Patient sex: F
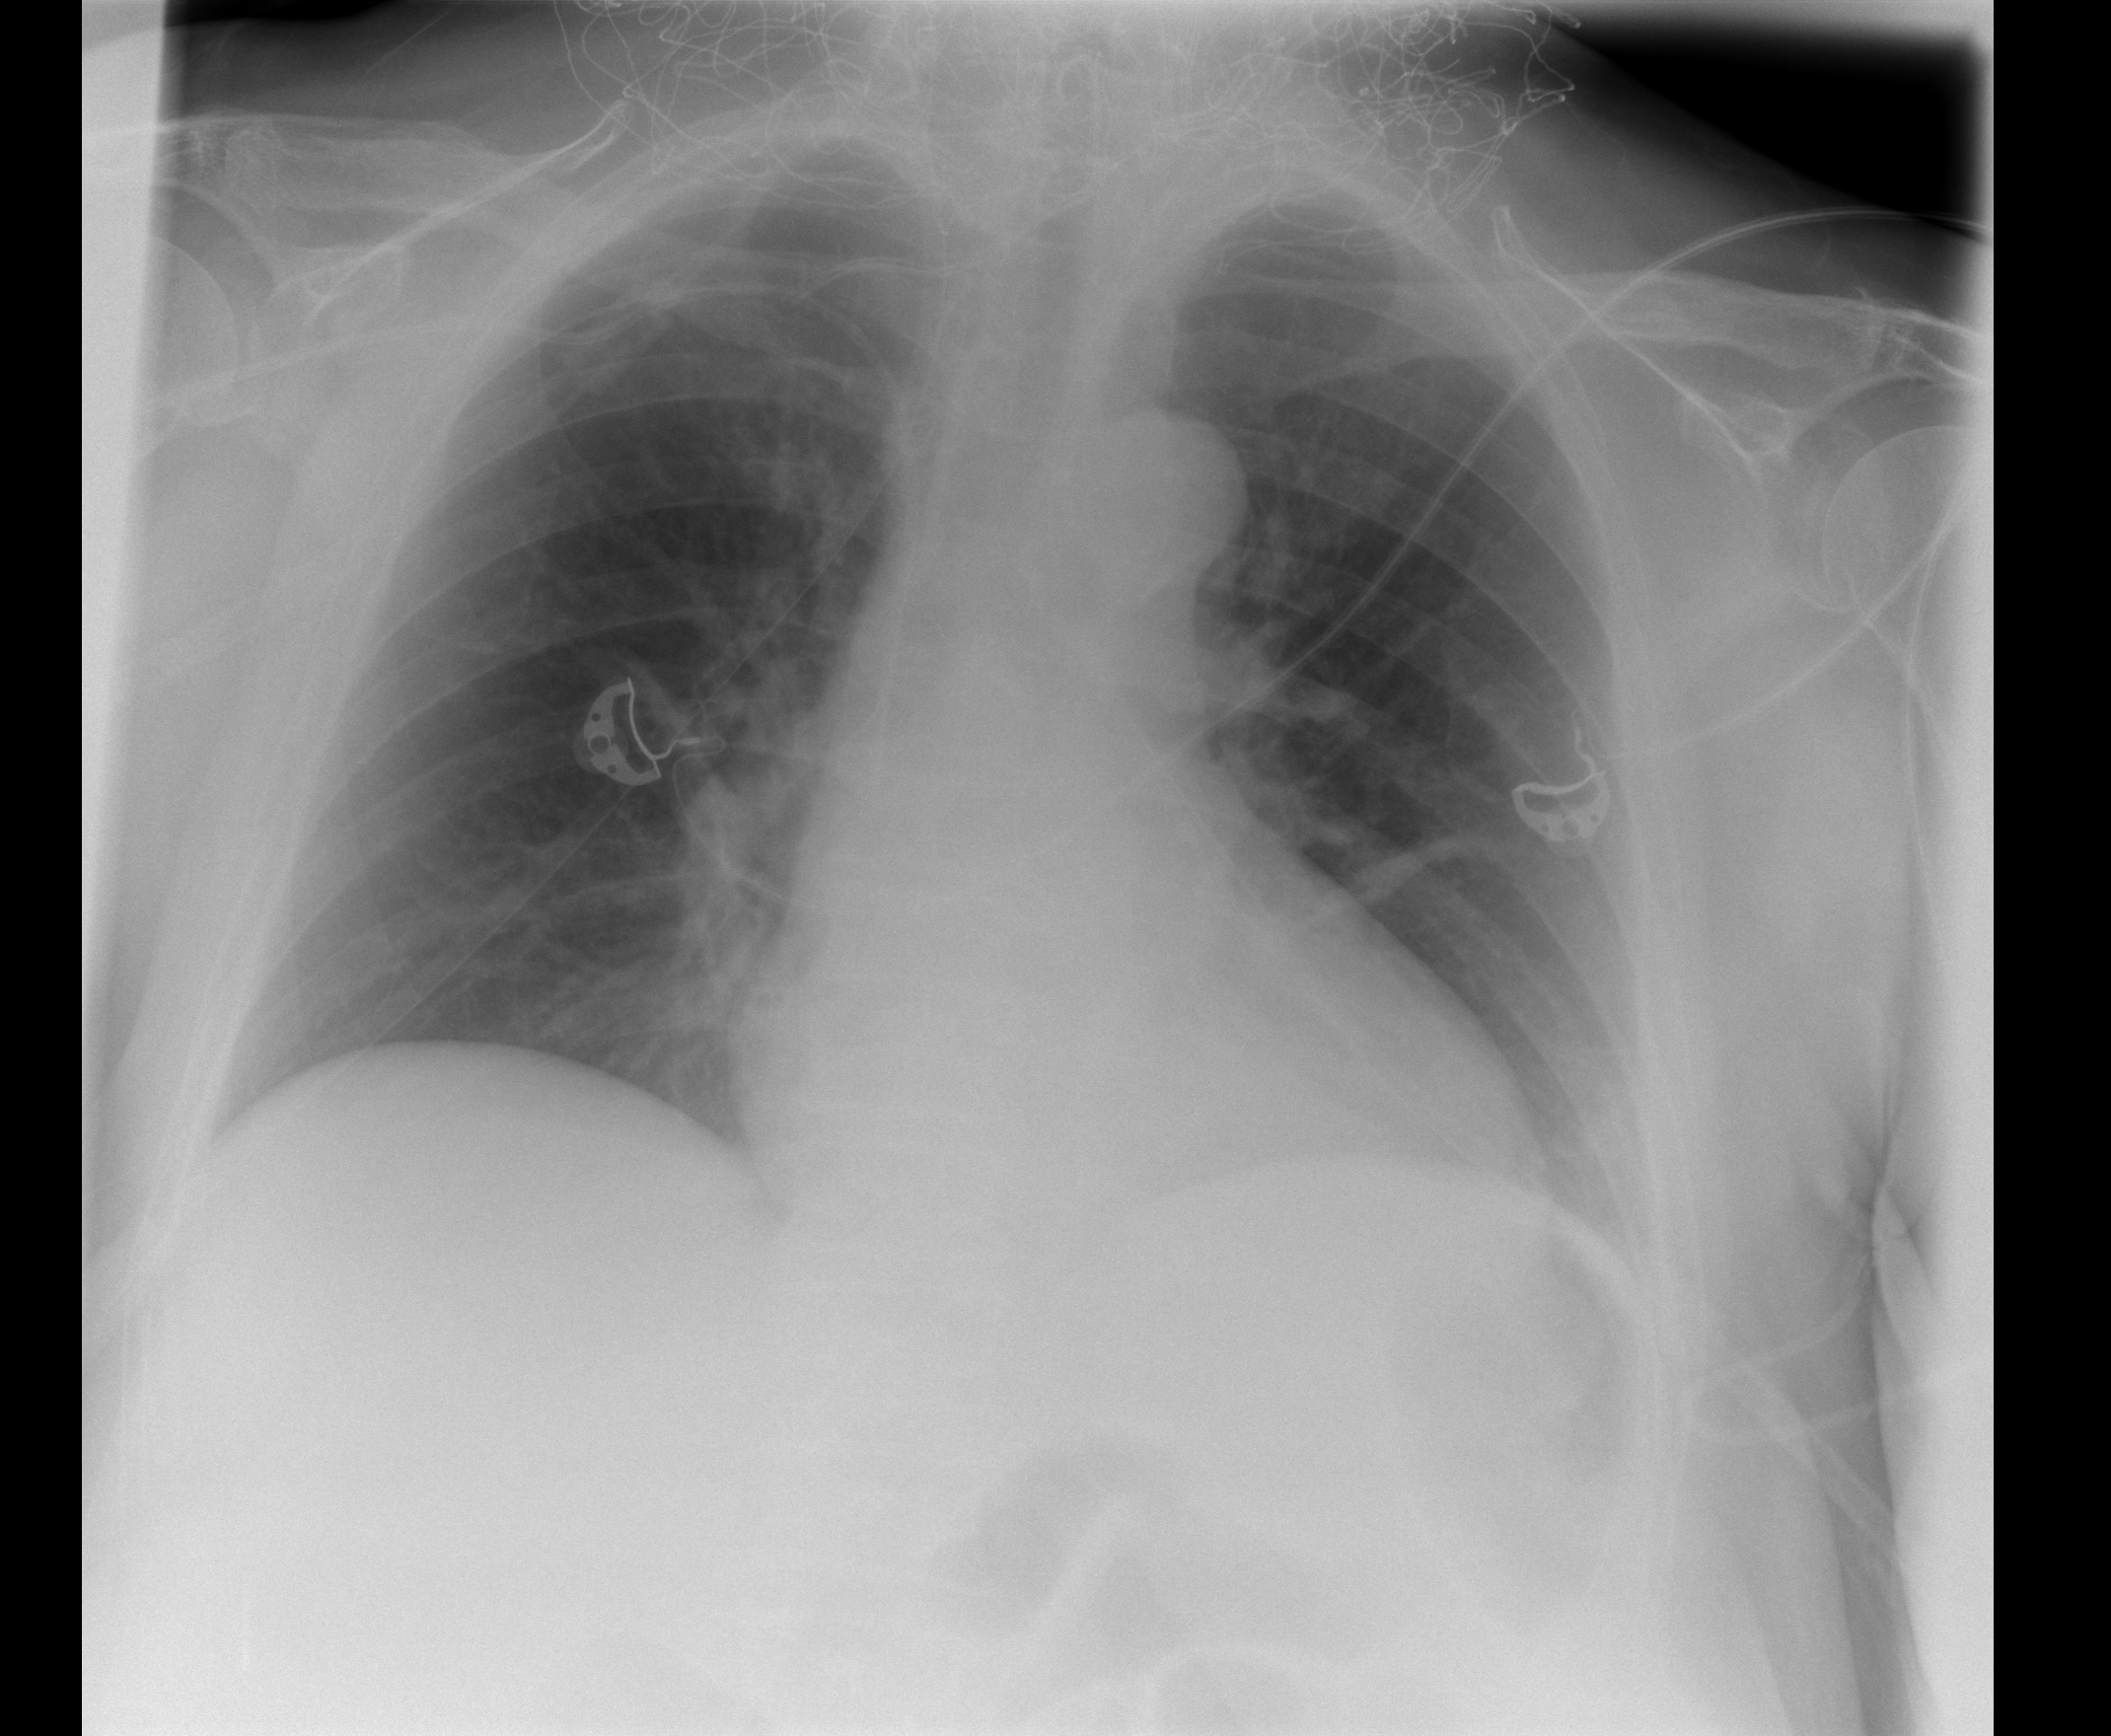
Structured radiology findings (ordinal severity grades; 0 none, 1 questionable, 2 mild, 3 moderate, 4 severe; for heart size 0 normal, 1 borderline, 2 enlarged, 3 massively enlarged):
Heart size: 0
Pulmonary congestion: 0
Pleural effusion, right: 0
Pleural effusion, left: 0
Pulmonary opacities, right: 0
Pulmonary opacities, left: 0
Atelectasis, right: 0
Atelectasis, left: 2